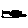
Label: triangle